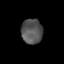
Tissue: lung
Cell type: Epithelial cells
Senescence score: 0.2004
Nuclear area (px): 516
Mean DAPI intensity: 84.729